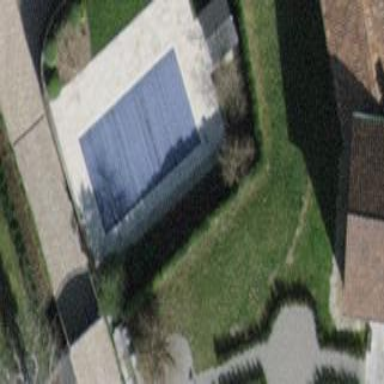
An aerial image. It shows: Swimming pool located in leisure land.